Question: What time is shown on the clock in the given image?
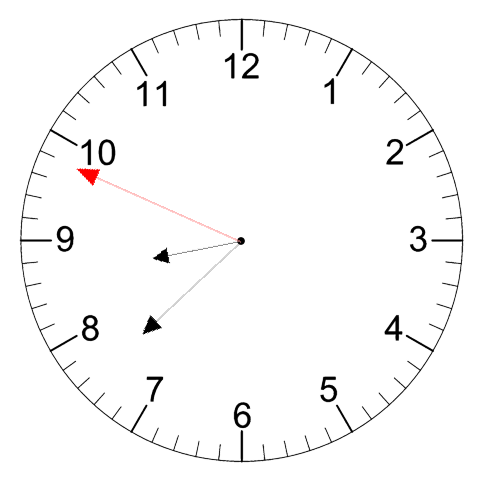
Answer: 08:37:49